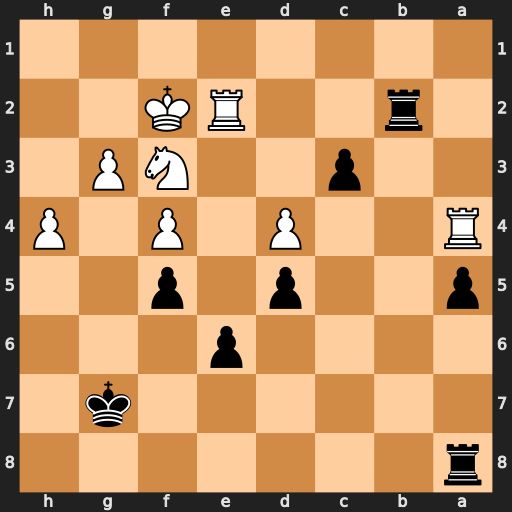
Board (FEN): r7/6k1/4p3/p2p1p2/R2P1P1P/2p2NP1/1r2RK2/8
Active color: b
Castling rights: -
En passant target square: -
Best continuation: c2 Ra1 Rb1 Re1 Rab8 Nd2 Rxa1 Rxa1 a4 Rc1 Rb2